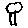
Label: tree